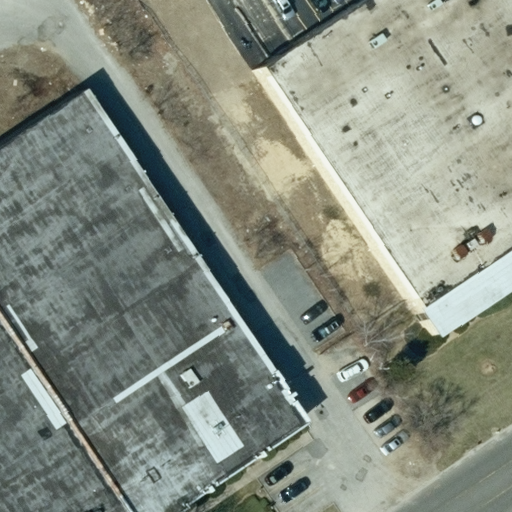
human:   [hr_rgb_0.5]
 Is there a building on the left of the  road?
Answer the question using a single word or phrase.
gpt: yes

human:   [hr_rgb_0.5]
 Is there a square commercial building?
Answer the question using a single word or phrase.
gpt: no

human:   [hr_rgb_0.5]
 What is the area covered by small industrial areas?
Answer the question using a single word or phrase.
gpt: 0m2

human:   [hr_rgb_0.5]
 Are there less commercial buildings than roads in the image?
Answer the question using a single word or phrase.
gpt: yes

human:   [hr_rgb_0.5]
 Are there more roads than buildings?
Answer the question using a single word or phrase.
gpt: no

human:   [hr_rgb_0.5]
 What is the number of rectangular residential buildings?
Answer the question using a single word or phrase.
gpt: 0

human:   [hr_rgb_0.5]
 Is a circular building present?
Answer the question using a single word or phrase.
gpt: no

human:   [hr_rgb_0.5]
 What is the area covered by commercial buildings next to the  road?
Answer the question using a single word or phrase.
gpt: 0m2

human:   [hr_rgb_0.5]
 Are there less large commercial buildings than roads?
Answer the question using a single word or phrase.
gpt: yes

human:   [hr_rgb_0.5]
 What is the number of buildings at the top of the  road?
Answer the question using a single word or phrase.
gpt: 1

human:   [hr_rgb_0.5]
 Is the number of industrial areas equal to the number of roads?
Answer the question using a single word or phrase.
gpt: yes

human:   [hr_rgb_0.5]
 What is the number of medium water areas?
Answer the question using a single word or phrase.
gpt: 0

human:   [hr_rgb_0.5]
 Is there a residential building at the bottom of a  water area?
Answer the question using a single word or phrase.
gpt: no

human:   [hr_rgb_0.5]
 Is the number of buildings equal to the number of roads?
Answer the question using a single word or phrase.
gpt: no

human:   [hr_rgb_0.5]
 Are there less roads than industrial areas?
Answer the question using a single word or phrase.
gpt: no

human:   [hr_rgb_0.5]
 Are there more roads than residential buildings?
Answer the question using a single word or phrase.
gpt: yes

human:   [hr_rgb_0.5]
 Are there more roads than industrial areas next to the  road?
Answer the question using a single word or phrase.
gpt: no

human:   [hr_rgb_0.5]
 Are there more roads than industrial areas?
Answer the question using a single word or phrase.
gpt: no

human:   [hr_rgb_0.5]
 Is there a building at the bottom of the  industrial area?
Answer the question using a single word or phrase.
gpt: yes

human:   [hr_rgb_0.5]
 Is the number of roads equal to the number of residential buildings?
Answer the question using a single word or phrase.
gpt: no

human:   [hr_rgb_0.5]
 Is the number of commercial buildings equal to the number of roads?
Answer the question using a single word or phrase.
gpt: no

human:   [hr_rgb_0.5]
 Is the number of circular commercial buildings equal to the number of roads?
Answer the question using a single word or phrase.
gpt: no

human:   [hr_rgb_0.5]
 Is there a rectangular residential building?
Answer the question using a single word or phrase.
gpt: no

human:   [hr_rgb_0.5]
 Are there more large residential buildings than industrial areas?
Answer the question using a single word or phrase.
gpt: no

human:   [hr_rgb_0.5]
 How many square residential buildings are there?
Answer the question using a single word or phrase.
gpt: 0

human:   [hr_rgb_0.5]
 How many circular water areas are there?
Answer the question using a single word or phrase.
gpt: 0

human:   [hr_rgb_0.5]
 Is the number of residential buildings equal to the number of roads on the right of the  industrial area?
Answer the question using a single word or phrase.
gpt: yes

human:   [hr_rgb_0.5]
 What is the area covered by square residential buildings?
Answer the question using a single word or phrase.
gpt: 0m2

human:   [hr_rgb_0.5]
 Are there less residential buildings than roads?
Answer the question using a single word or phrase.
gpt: yes

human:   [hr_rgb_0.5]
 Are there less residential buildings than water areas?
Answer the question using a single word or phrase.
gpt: no

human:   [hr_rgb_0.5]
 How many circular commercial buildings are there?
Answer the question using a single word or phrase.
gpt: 0

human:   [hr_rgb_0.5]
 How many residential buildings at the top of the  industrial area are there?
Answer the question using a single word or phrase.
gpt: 0

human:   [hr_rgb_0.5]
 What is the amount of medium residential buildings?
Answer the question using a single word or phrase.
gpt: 0

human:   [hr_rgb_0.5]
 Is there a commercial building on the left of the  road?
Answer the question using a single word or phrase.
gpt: no

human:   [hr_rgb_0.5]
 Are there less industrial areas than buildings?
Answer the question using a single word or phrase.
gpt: yes

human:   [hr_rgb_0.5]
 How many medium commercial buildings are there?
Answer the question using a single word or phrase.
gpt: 0